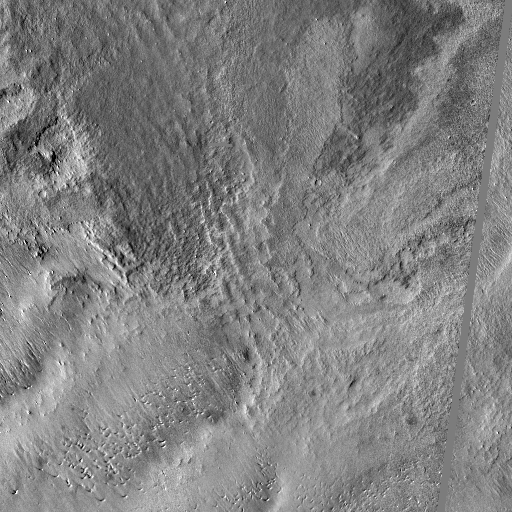
Crater classes present: Background, Other